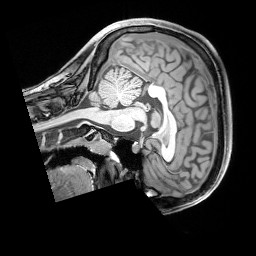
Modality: T1w
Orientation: sagittal
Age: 22
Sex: female
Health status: healthy
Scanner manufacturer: siemens
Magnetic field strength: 3 T
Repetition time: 1.65 s
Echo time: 0.00182 s